Question: I've an alert view with 4 buttons and a title. It works fine on iOS 7, but on iOS 6 the title overlaps the first button.
How can I solve?
Thank you in advance.
UPDATE: Here is the code:
'''
UIAlertView * dialog = [[UIAlertView alloc] init];
[dialog setDelegate:self];
dialog.alertViewStyle=UIAlertViewStyleDefault;
[dialog setTitle:@"These are your choices"];
[dialog setMessage:@""];
[dialog addButtonWithTitle:@"Button 1"];
[dialog addButtonWithTitle:@"Button 2"];
[dialog addButtonWithTitle:@"Button 3"];
[dialog addButtonWithTitle:@"Cancel"];
[dialog show];
'''
And here the screenshot:

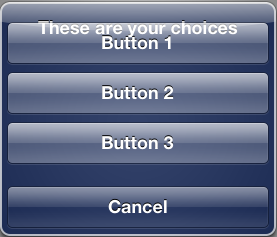
Answer: I solved in this way:
'''
-(void)willPresentAlertView:(UIAlertView *)alertView {
float currentVersion = 7.0;
if ([[[UIDevice currentDevice] systemVersion] floatValue] < currentVersion)
{
[alertView setFrame:CGRectMake(alertView.frame.origin.x, alertView.frame.origin.y -20, alertView.frame.size.width, alertView.frame.size.height + 45)];
for (UIView *view in alertView.subviews) {
if ([view isKindOfClass:[UIButton class]]) {
CGRect rect=view.frame;
rect.origin.y += 45;
view.frame = rect;
}
}
}
}
'''